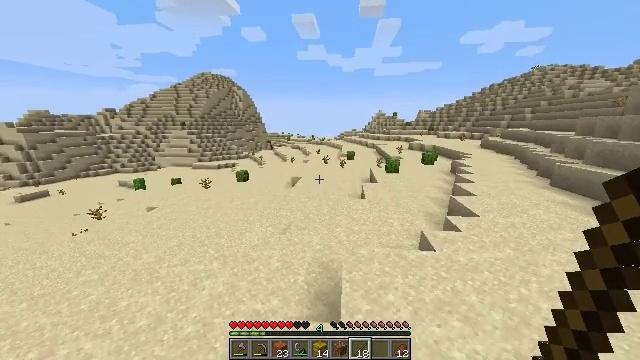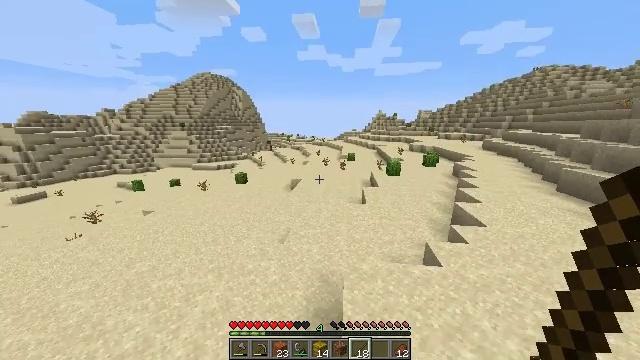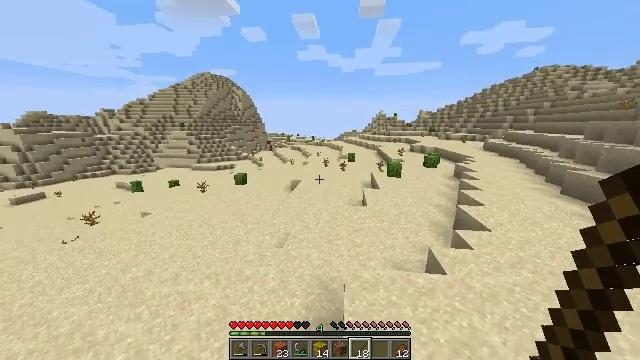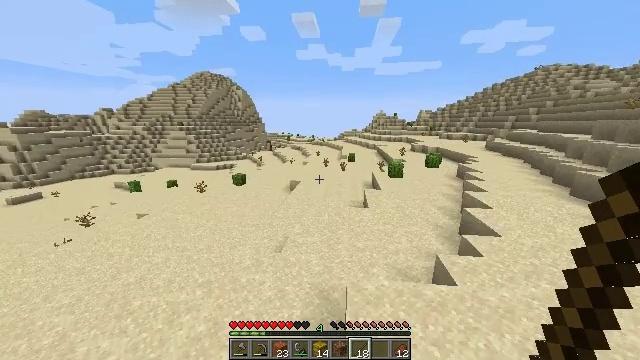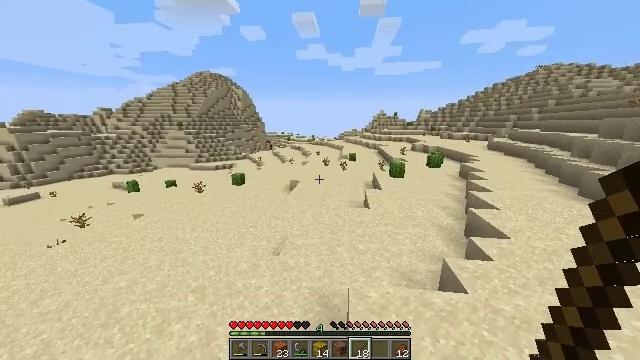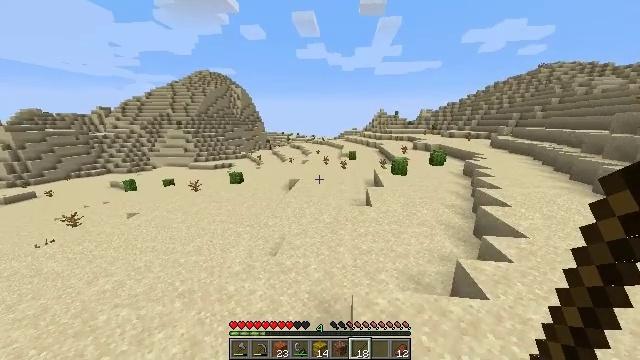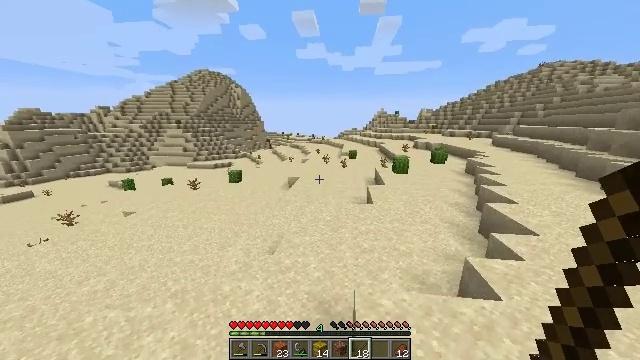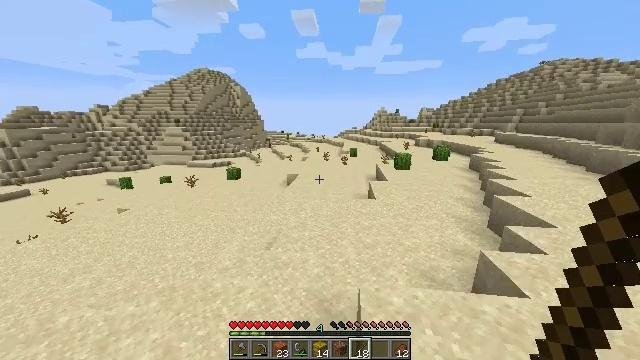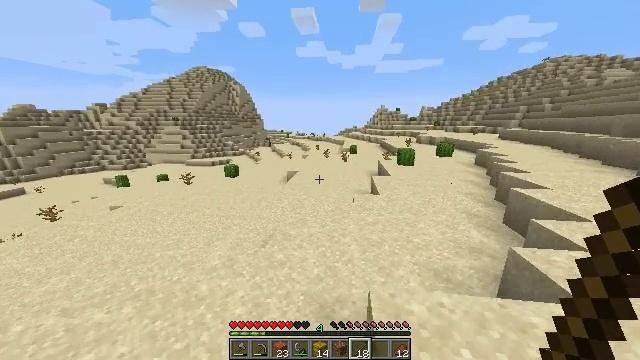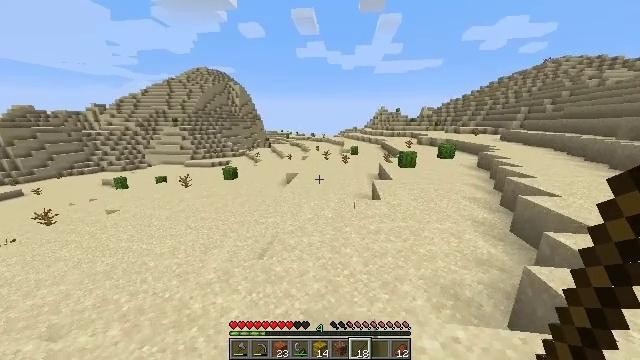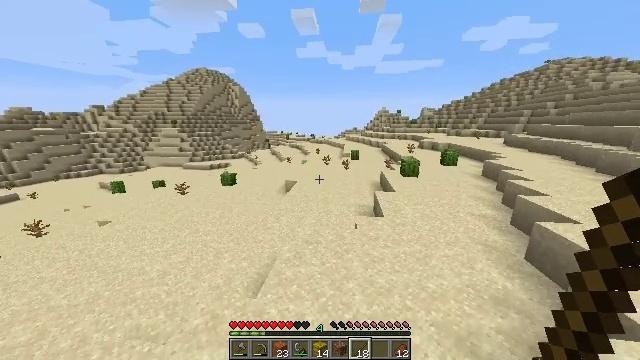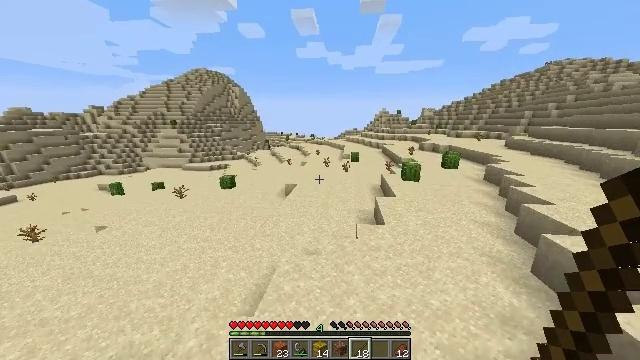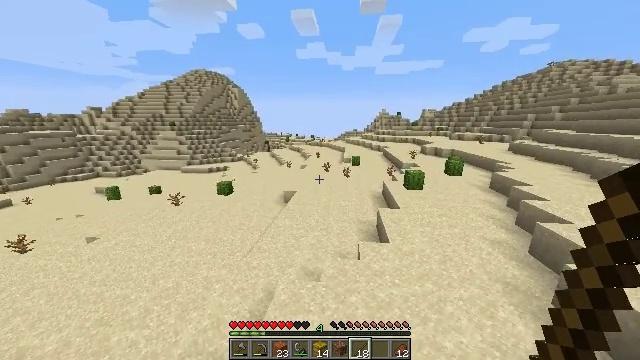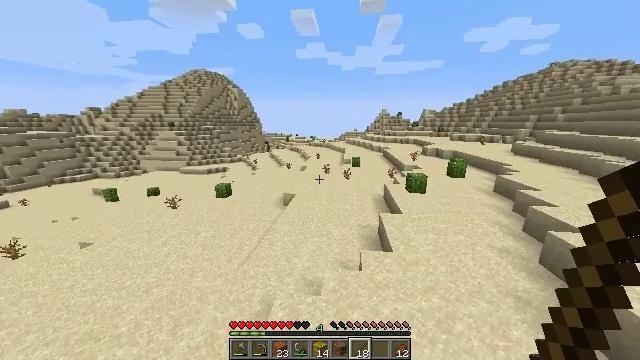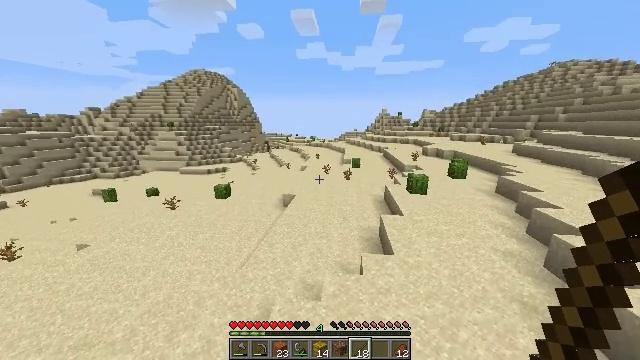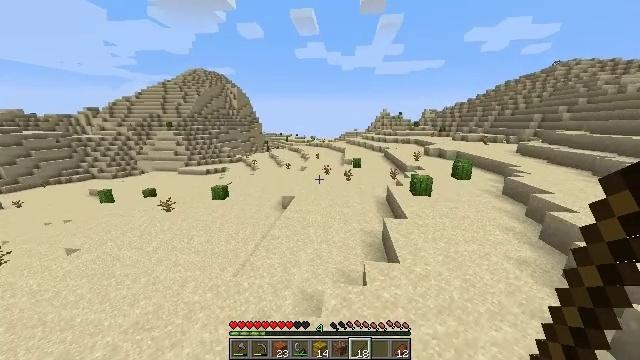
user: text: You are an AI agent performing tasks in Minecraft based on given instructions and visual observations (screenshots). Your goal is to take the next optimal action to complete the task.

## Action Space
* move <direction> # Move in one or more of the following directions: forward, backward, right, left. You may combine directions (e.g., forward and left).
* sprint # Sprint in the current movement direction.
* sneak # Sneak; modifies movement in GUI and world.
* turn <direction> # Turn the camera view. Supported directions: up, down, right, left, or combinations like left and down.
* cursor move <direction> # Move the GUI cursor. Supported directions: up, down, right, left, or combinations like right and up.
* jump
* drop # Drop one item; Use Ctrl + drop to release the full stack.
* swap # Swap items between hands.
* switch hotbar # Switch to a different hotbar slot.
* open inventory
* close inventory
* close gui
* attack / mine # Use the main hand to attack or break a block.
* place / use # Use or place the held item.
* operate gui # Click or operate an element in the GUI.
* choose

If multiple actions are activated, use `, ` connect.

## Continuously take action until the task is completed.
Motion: motion action
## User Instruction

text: Gather a dead bush.
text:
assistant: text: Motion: move forward, sprint, jump
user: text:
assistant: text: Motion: move forward, sprint, jump
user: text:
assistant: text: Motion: move forward, sprint, jump
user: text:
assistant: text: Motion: move forward, sprint, jump
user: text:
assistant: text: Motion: move forward, sprint, jump
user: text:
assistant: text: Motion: move forward, sprint, jump
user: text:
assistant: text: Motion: move forward, sprint, jump
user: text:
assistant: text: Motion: move forward, sprint, jump
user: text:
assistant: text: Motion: move forward, sprint, jump
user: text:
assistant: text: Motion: move forward, sprint, jump
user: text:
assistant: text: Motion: move forward, sprint, jump
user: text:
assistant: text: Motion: move forward, sprint, jump
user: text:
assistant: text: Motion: move forward, sprint, jump
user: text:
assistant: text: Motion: move forward, sprint, jump
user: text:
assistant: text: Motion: move forward, sprint, jump
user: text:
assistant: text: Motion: move forward, sprint, jump
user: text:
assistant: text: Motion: move forward, sprint, jump
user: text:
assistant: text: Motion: move forward, sprint, jump
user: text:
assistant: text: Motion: move forward, sprint, jump
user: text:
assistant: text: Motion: move forward, sprint, jump
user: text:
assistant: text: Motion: move forward, sprint, jump
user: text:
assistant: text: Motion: move forward, sprint, jump
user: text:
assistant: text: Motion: move forward, sprint, jump
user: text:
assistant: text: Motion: move forward, sprint, jump
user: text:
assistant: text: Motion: move forward, sprint, jump
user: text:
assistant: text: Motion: move forward, sprint, jump
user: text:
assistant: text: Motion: move forward, sprint, jump
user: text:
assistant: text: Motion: move forward, sprint, jump
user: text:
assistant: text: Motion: move forward, sprint, jump
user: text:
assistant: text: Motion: move forward, sprint, jump